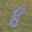
Label: 8